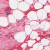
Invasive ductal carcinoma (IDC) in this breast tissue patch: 0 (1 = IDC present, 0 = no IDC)